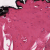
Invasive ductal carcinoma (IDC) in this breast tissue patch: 0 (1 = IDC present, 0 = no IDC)